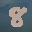
Label: 8